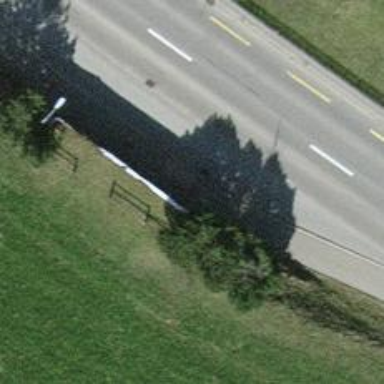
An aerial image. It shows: Bus stop with sheltered platform for public transport.